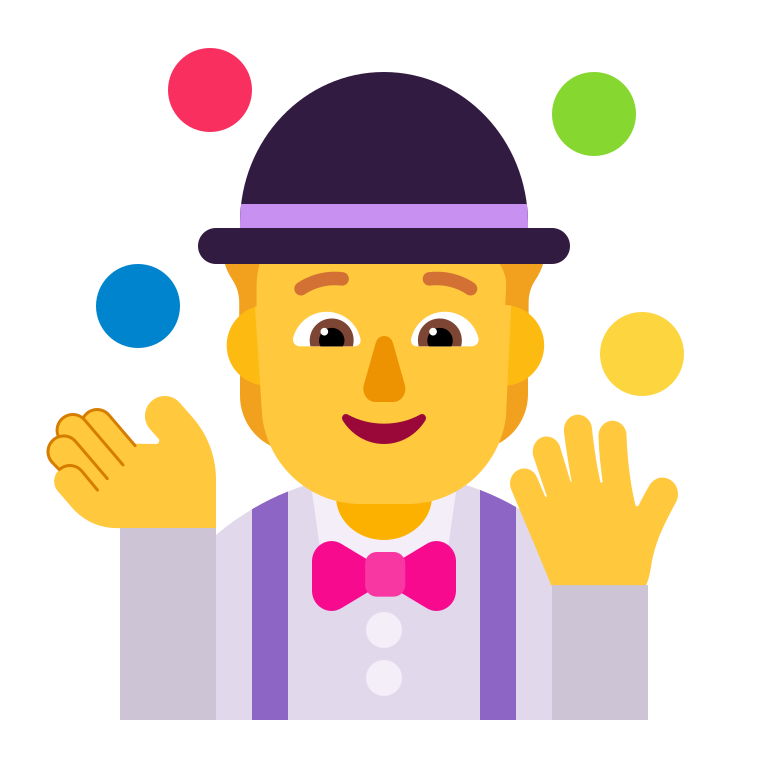
person juggling flat default